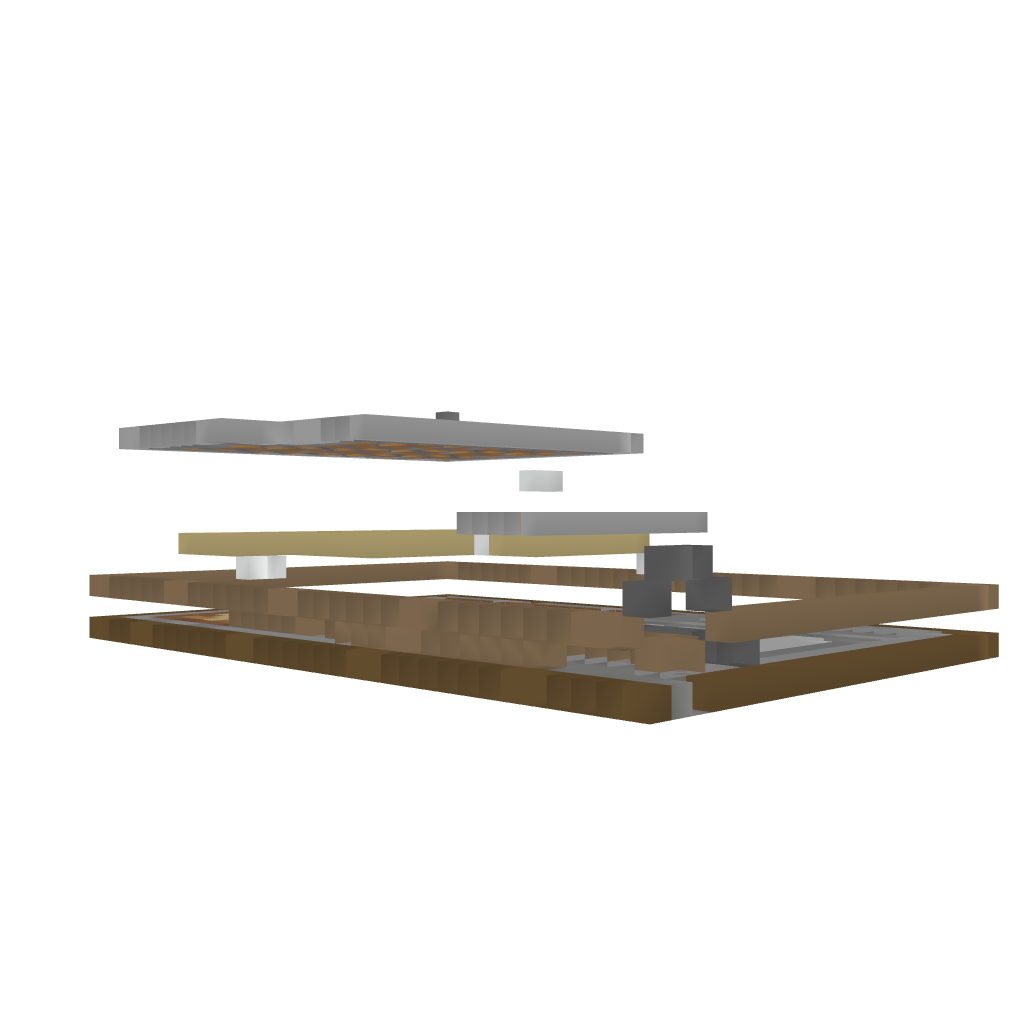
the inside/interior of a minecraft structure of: Vip House